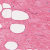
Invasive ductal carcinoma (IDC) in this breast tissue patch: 0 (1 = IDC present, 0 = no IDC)